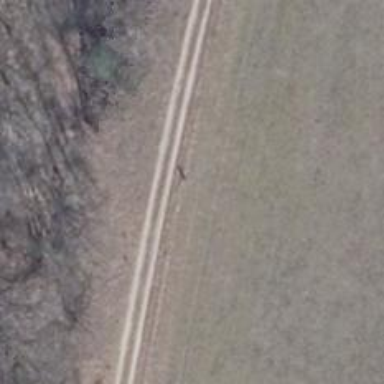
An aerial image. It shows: Track with grade 5 tracktype.